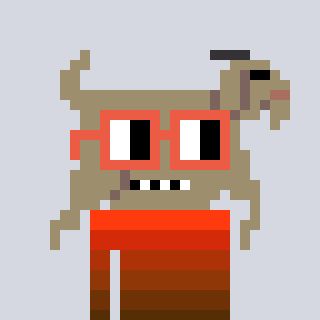
a pixel art character with square orange glasses, a goat-shaped head and a teal-colored body on a cool background